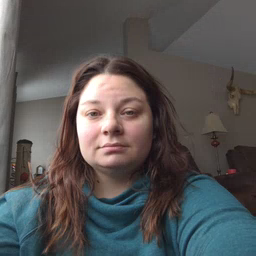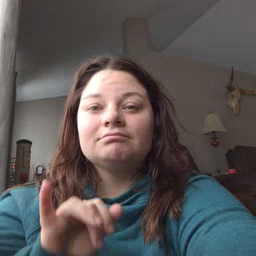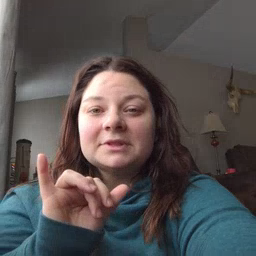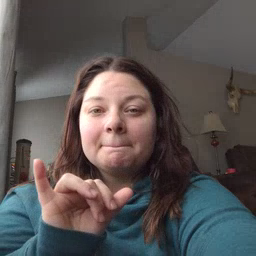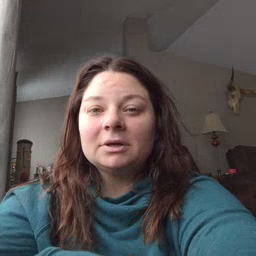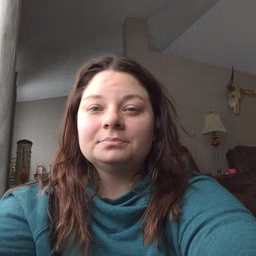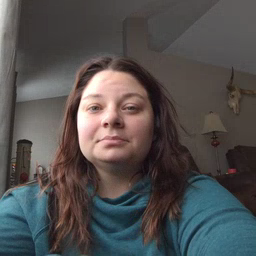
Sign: same